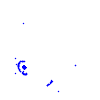
Particle: kaon